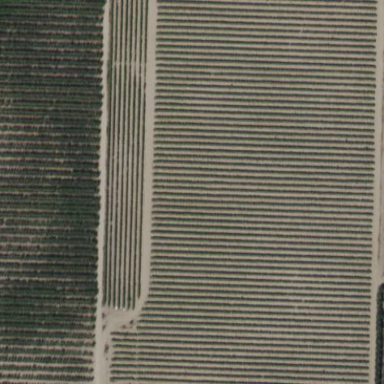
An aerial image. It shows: Vineyard with grape crops.